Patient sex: M
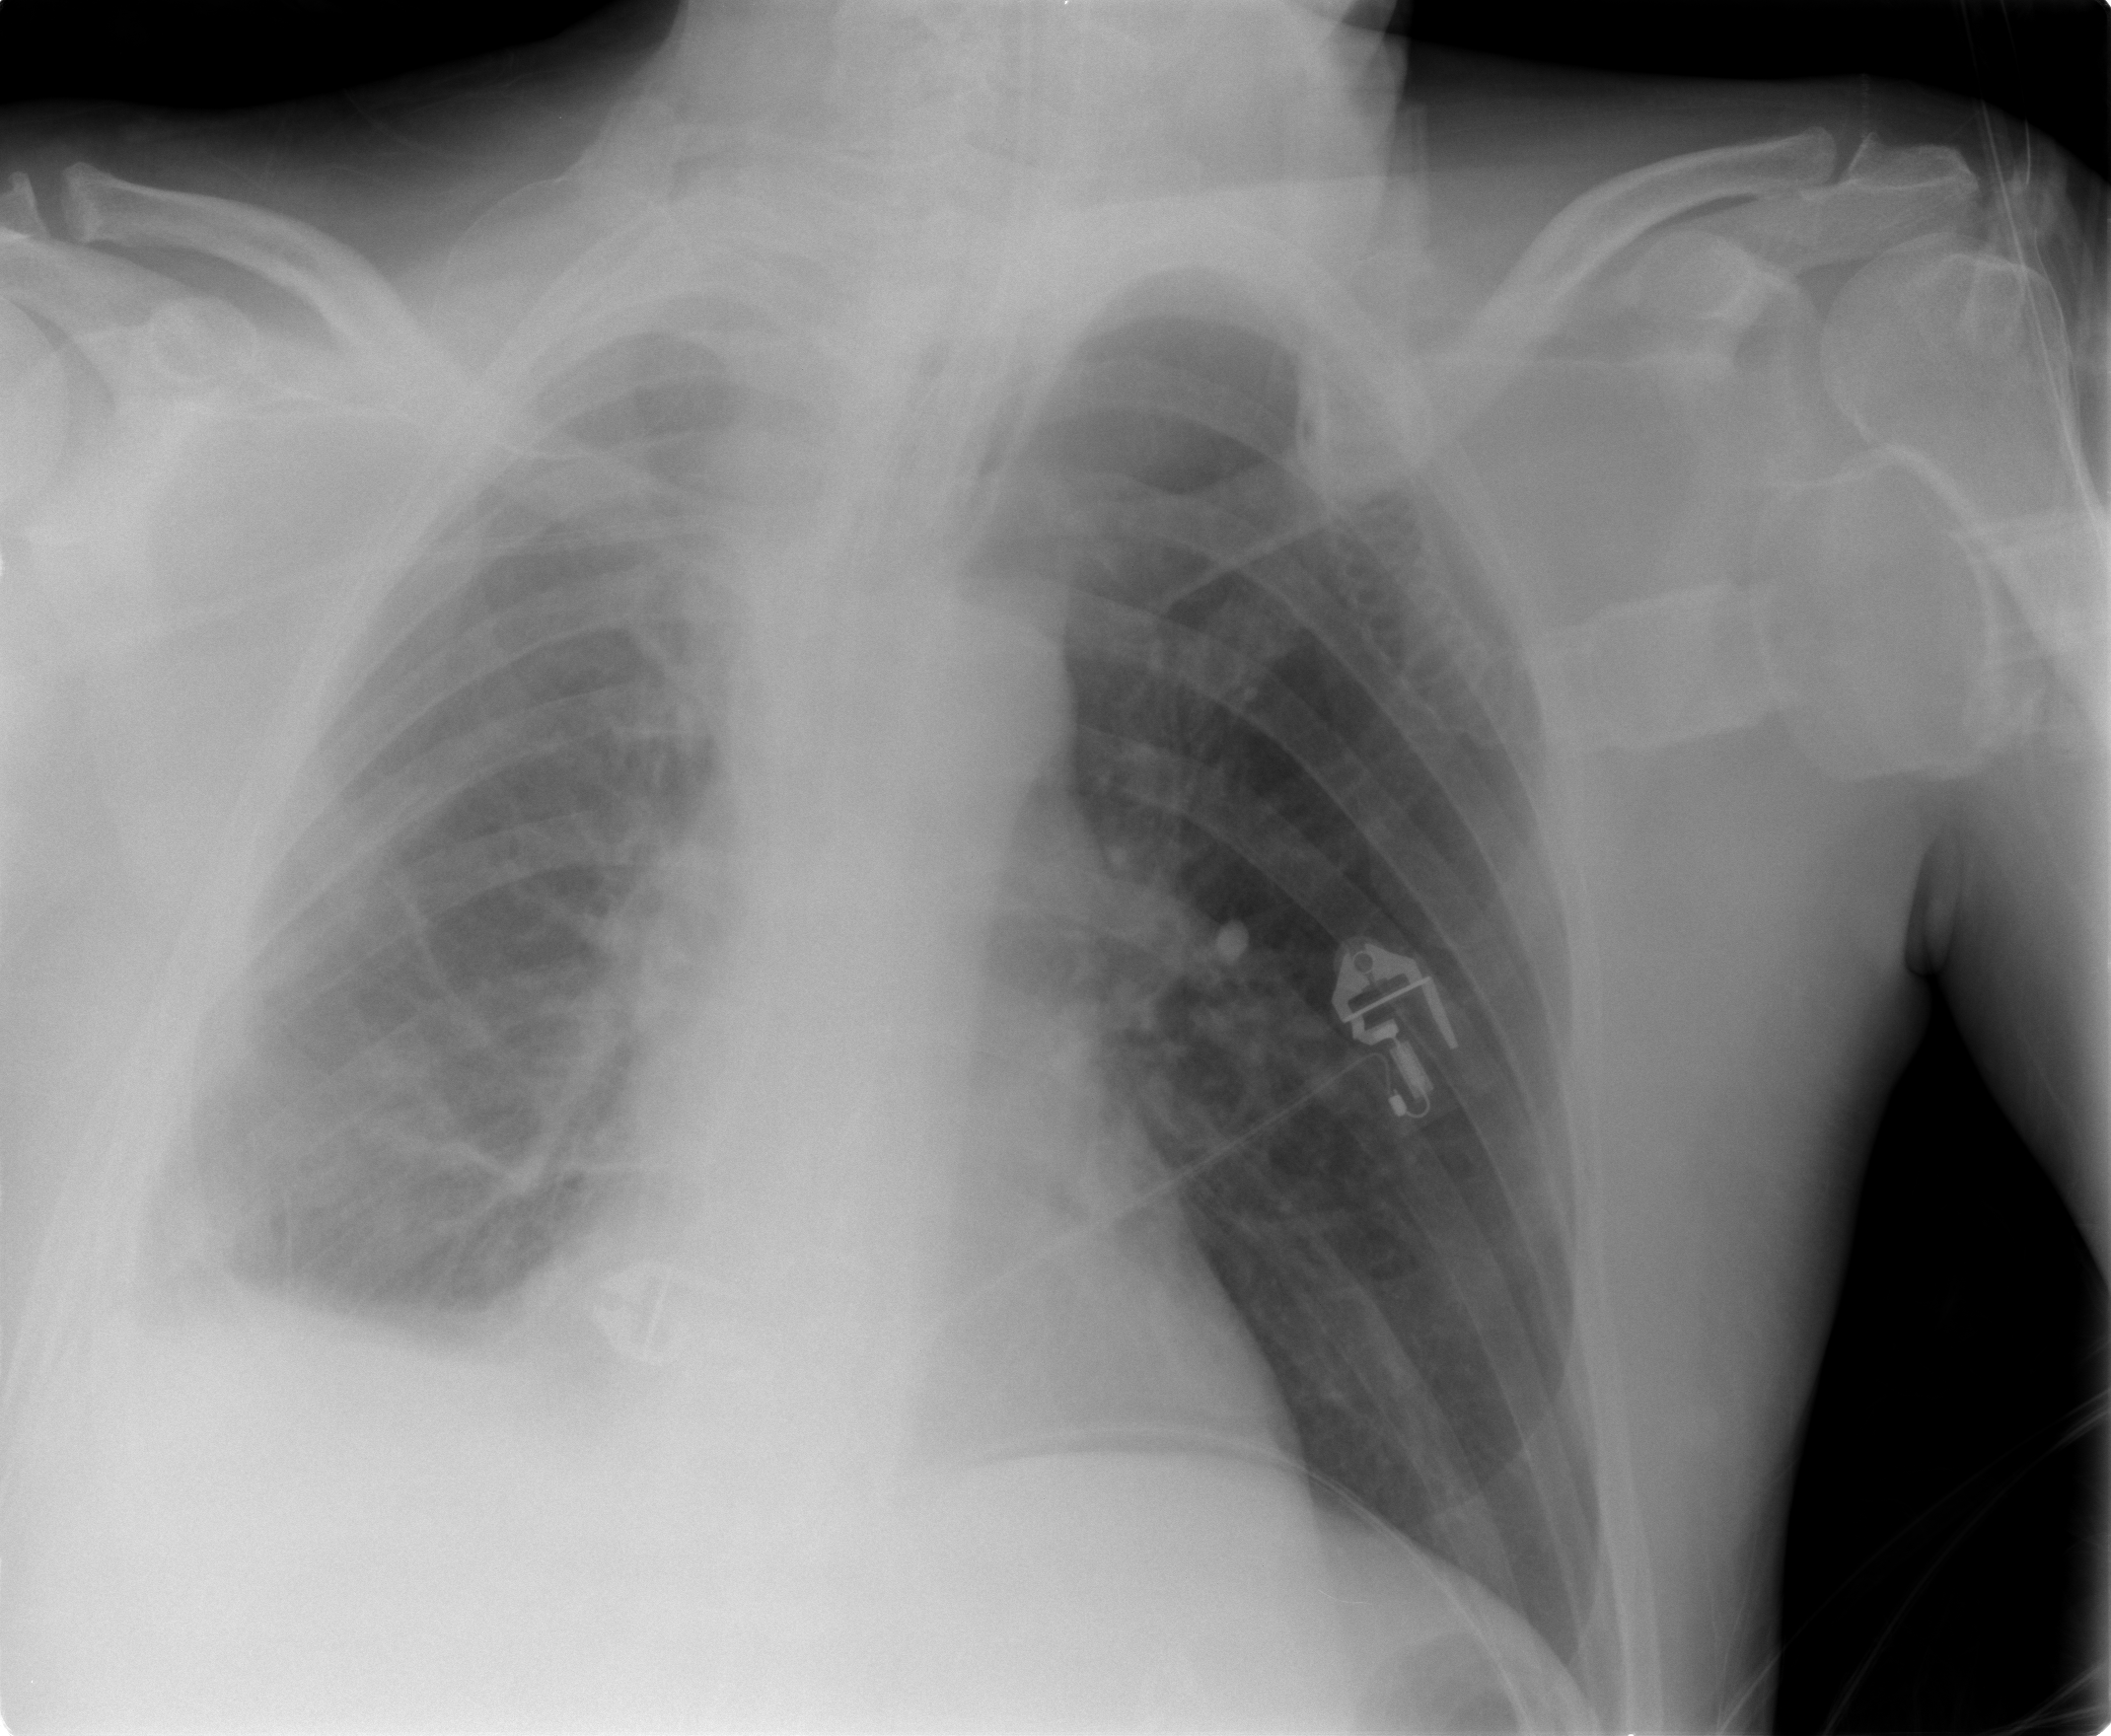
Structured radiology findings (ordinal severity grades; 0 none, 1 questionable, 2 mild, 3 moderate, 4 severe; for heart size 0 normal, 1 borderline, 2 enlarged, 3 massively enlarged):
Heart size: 0
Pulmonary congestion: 0
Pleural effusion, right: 2
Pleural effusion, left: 0
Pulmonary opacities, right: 1
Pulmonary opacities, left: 0
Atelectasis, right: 2
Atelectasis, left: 0